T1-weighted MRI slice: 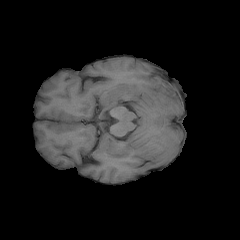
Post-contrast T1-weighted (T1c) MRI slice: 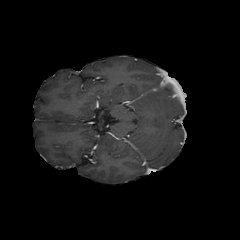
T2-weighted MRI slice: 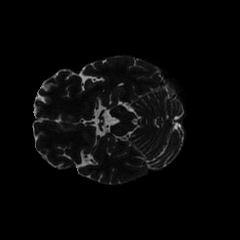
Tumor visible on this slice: no